Aerial crown-view tile of a tropical tree (Barro Colorado Island, Panama), acquired 20250217:
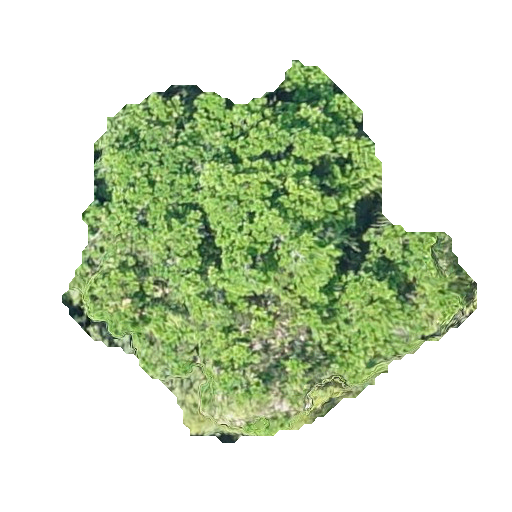
Species: Anacardium excelsum
GBIF accepted scientific name: Anacardium excelsum
Crown area: 145.786 m²